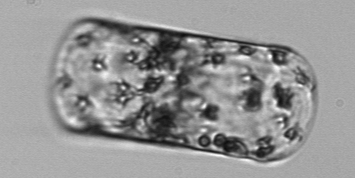
Label: Guinardia_flaccida